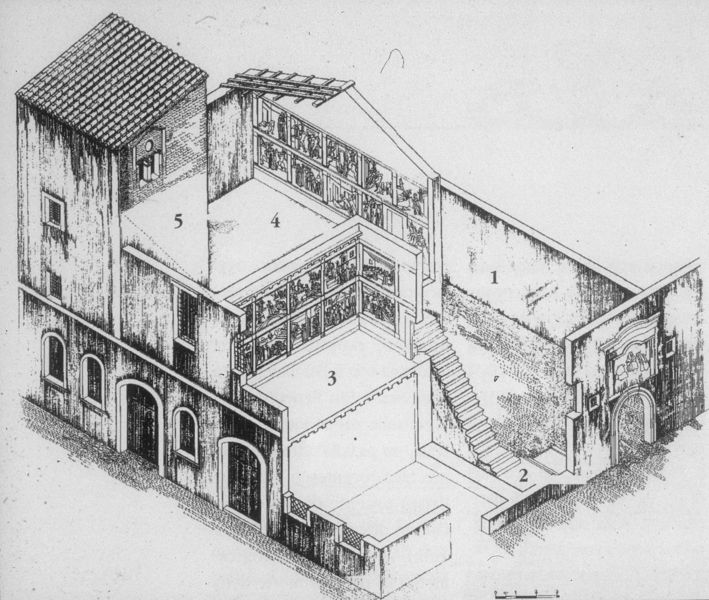
Titel: Rom, Monastero di Tor de’ Specchi, Fresken
Künstler: Benozzo Gozzoli
Standort: Rom, Via del Teatro di Marcello, Monastero di Tor de’ Specchi  (EU - I - Latium)
Schlagwörter: menschen, fenster, skizze, tür, zeichnung, zimmer, dach, gebäude, haus, malerei, wand, architektur, turm, bilder, fassade, türen, mauer, treppe, zahlen, wandmalerei, balken, stufen, tor, wände, schwarzweiß, dachstuhl, räume, fresken, konstruktion, etagen, plan, museum, nummerierung, stockwerke, geschoss, grundriss, aufriss, etage, maßstab, skala, isometrie, insula